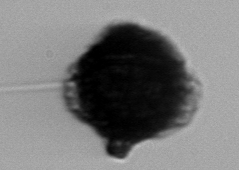
Label: Gonyaulax